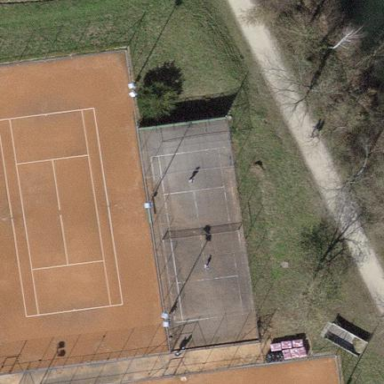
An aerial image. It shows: Clay tennis court pitch.